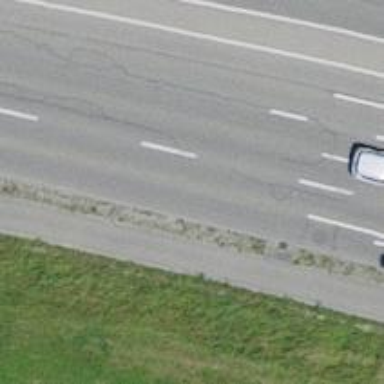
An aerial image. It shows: Secondary road with asphalt surface.